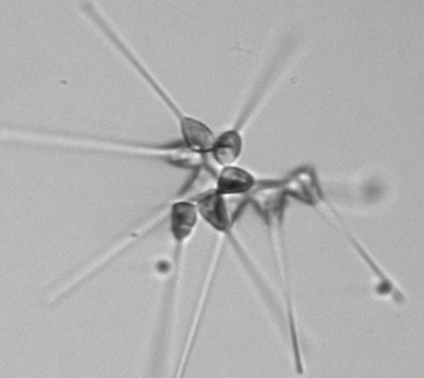
Label: Asterionellopsis_glacialis